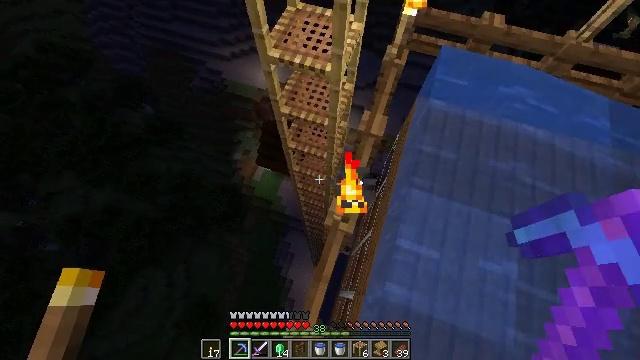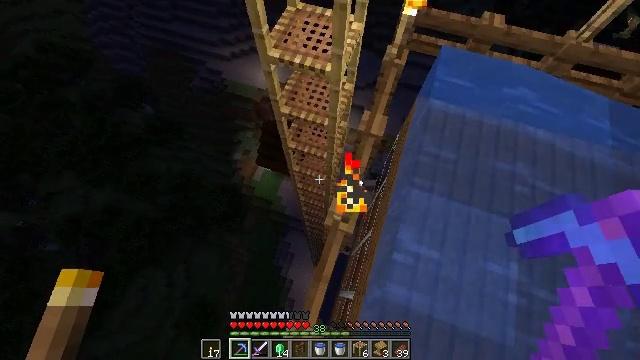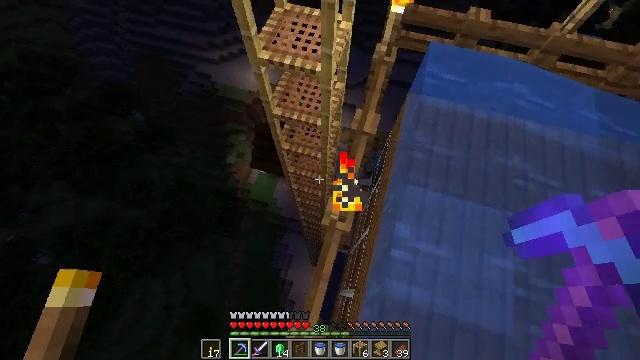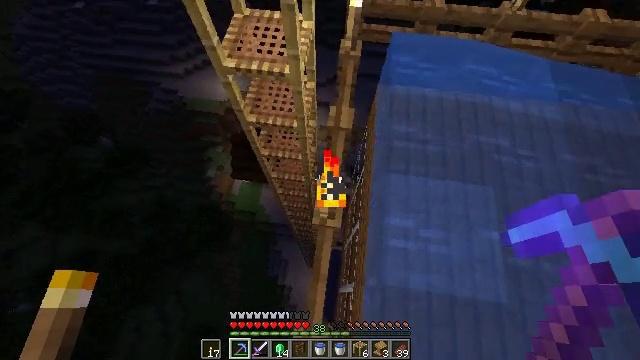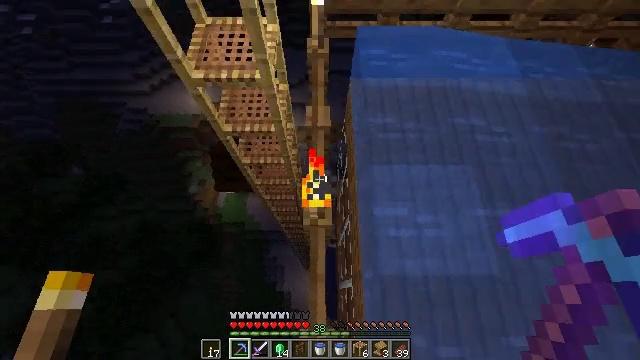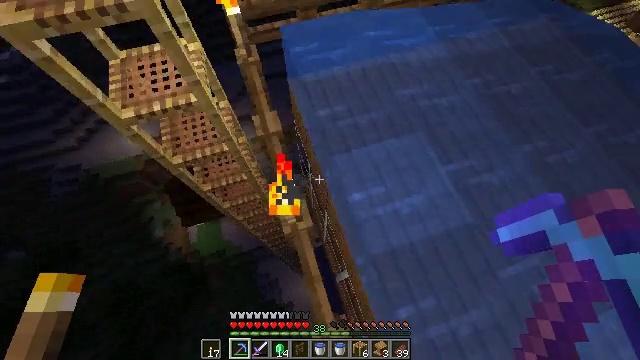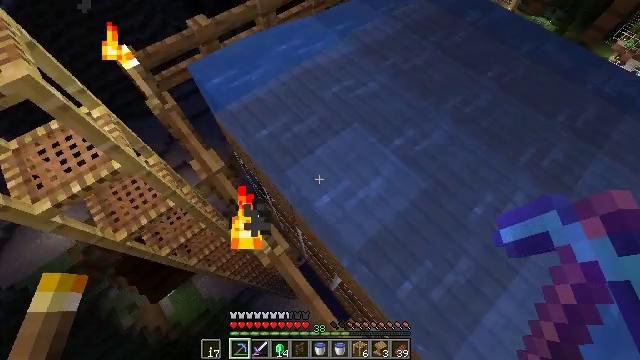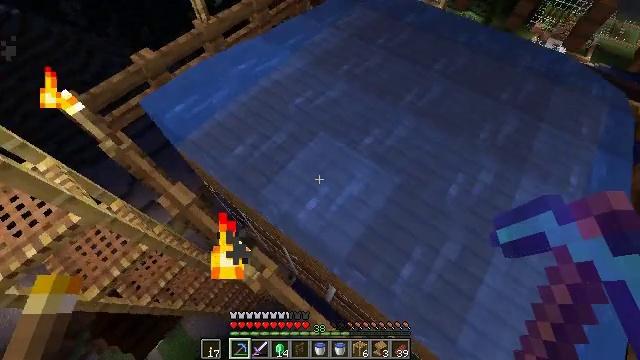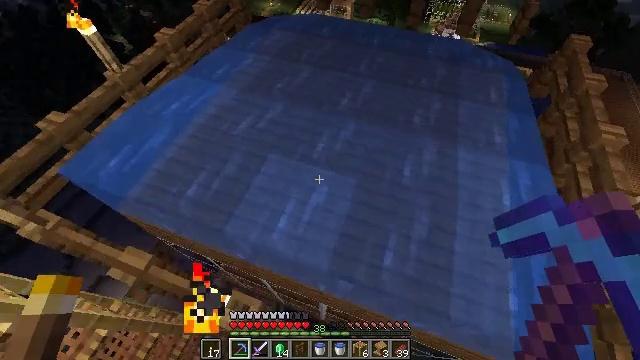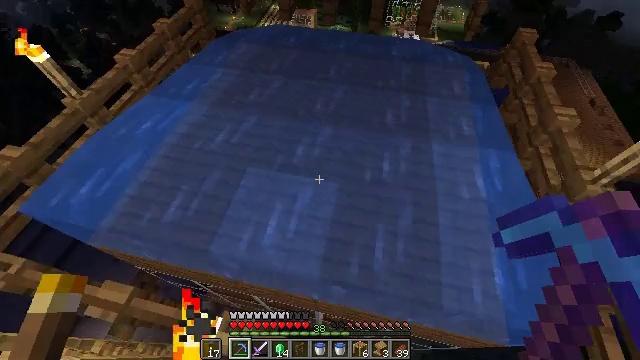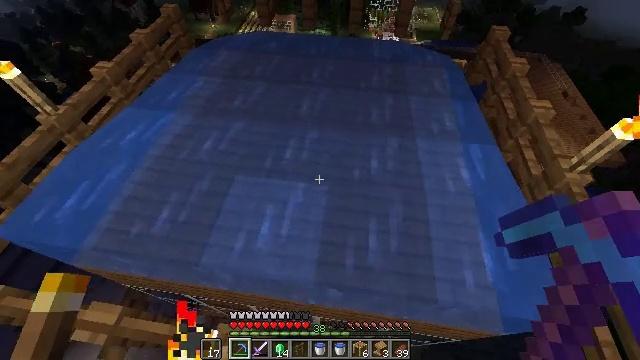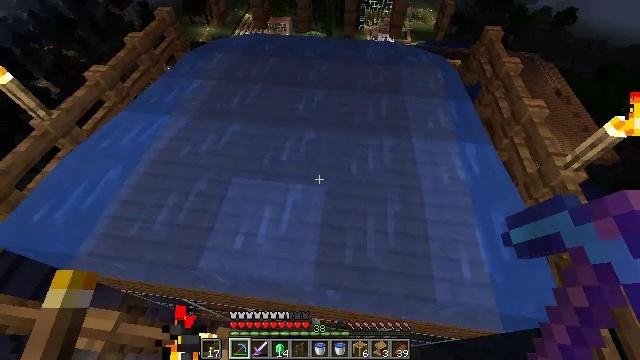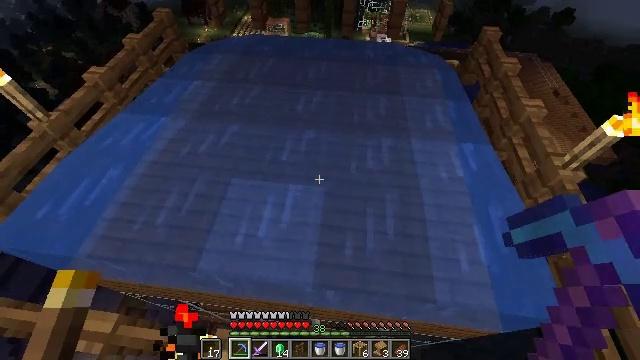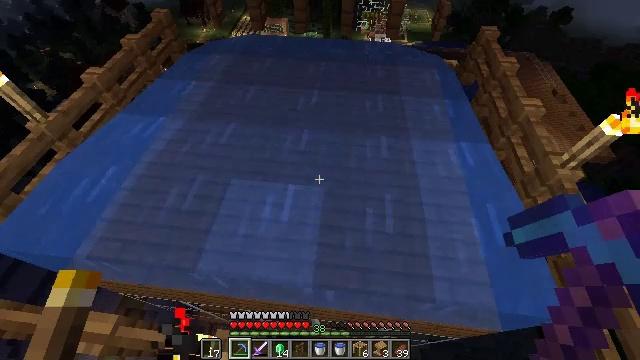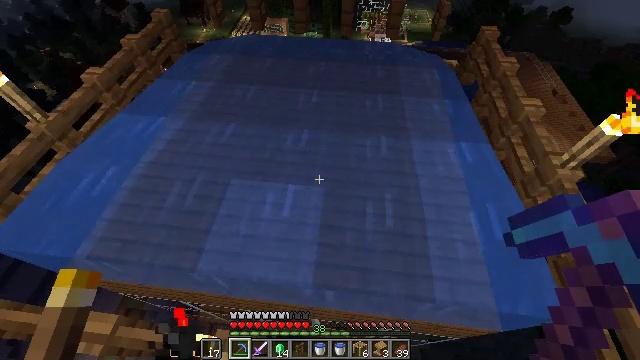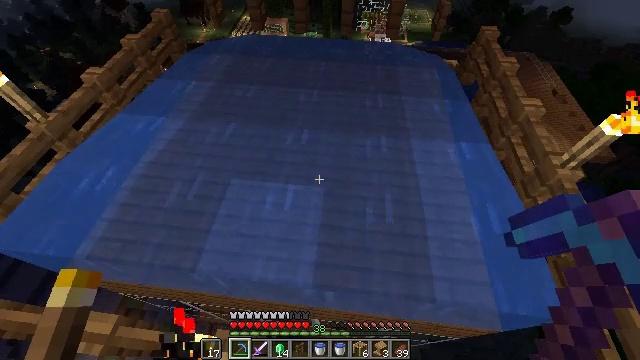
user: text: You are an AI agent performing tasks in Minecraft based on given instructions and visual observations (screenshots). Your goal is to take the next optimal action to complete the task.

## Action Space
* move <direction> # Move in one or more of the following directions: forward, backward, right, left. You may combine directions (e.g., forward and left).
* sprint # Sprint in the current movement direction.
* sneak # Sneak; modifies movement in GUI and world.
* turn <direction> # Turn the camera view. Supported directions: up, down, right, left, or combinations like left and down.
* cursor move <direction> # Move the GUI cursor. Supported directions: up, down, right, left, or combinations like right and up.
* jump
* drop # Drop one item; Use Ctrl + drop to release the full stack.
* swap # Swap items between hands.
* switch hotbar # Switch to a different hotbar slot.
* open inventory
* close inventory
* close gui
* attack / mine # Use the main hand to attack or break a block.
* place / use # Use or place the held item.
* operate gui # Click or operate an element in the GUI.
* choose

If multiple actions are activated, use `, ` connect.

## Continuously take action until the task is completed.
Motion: motion action
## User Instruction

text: Remove the scaffolding structure.
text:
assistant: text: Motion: no_op
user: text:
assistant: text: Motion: turn right
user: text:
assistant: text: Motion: turn right
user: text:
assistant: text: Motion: turn right
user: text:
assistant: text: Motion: turn right
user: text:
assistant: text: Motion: turn right and up
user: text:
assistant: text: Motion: turn right and up
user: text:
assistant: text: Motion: turn right and up
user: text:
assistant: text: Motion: turn right and up
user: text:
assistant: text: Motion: turn right
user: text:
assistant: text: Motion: turn right
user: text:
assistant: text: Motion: no_op
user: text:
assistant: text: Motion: no_op
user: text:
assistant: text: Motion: no_op
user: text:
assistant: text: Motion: no_op
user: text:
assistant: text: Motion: no_op
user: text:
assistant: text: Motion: no_op
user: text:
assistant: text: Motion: no_op
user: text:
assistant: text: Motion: no_op
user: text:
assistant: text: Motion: no_op
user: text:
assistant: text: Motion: no_op
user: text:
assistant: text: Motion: no_op
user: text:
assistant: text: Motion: no_op
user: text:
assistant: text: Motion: no_op
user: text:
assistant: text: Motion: no_op
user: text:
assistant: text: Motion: no_op
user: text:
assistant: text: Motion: no_op
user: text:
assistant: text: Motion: no_op
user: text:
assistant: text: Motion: no_op
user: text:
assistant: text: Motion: no_op